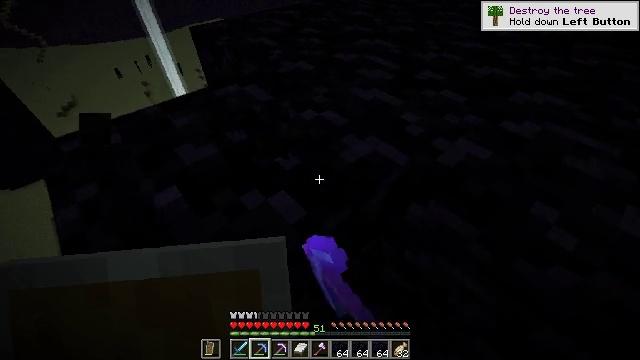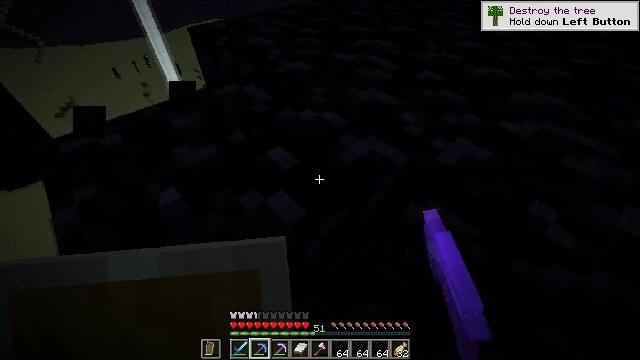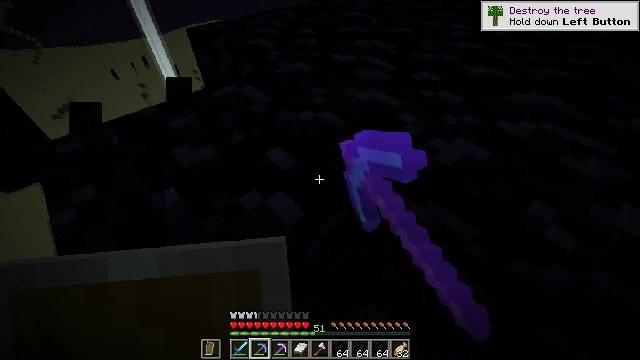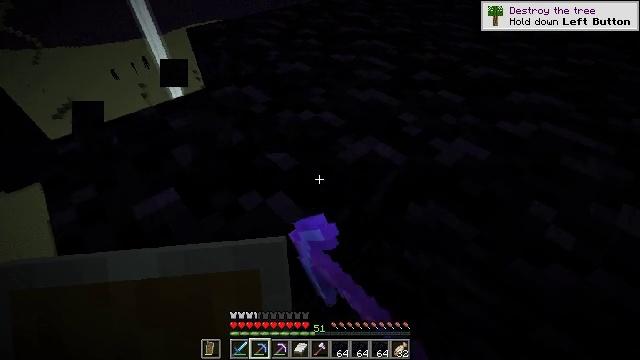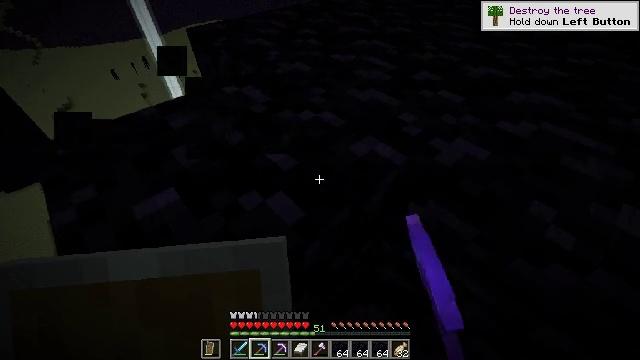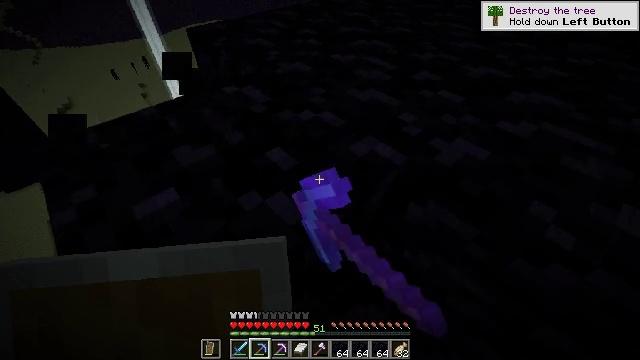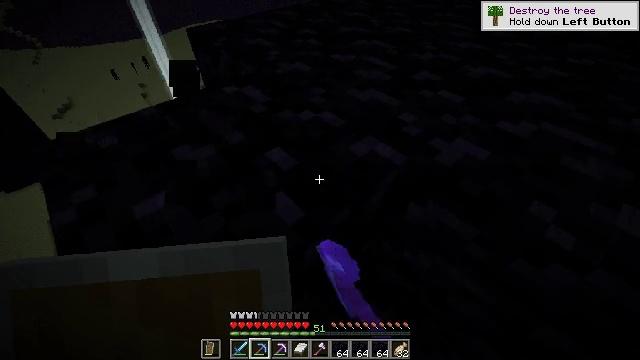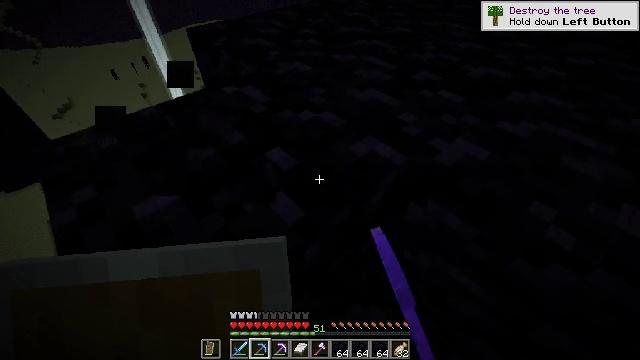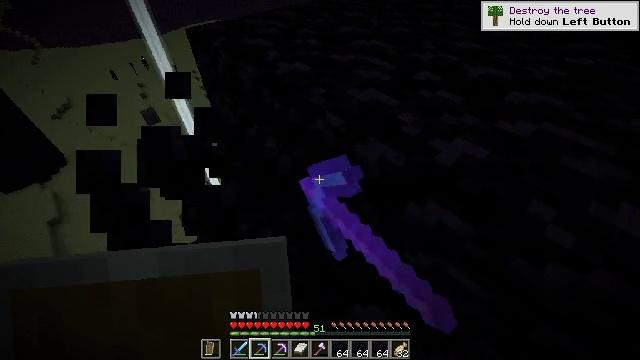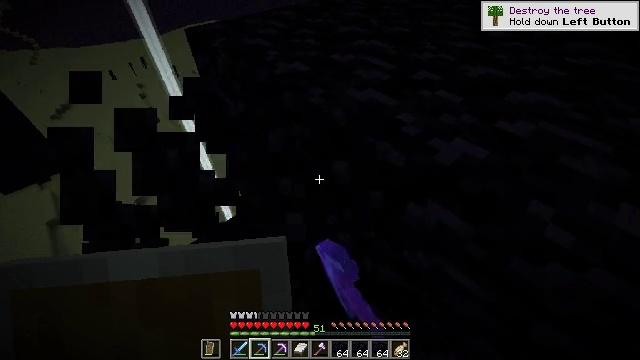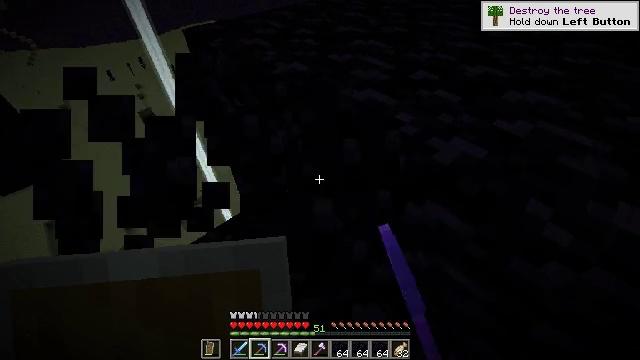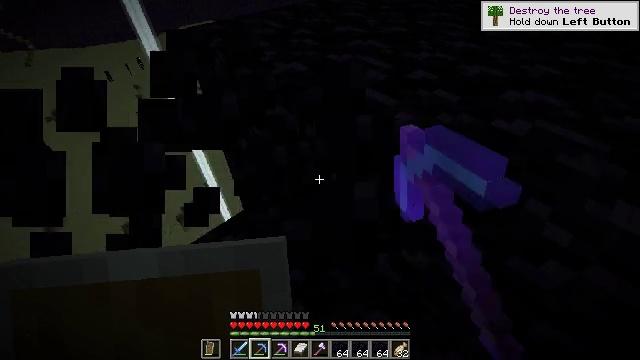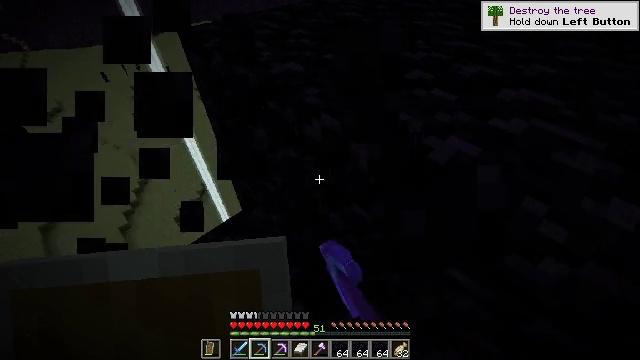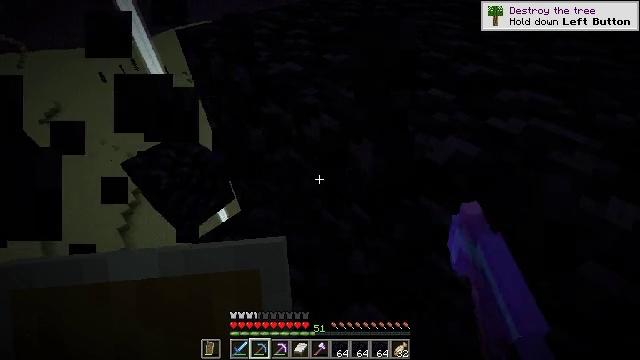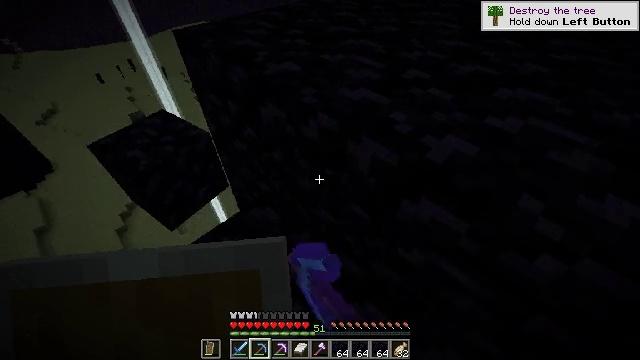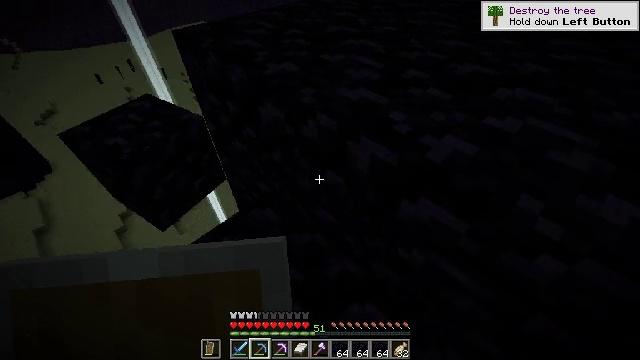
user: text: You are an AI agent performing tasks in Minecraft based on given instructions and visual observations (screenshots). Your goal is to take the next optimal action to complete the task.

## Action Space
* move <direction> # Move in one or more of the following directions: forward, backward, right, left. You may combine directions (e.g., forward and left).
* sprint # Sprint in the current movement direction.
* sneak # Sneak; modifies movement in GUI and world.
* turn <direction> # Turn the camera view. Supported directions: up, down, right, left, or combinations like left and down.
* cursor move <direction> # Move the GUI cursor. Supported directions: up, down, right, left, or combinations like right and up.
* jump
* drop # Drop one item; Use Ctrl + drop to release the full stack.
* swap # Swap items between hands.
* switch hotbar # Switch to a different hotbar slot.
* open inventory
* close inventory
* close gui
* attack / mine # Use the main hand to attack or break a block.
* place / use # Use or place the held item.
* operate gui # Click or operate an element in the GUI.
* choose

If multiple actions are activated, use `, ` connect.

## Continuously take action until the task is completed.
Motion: motion action
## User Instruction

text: Harvest obsidian for portal building.
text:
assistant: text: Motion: attack / mine
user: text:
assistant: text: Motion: attack / mine
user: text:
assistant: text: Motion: attack / mine
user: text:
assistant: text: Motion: attack / mine
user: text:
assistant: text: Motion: attack / mine
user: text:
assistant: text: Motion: attack / mine
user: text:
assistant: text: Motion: attack / mine
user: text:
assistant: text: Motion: attack / mine
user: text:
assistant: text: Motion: attack / mine
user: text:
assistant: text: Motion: attack / mine
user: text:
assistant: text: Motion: attack / mine
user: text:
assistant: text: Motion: attack / mine
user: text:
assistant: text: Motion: attack / mine
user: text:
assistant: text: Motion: attack / mine
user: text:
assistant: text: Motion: attack / mine
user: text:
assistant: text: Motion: attack / mine
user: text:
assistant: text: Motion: attack / mine
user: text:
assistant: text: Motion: move forward, attack / mine
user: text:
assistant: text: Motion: move forward, attack / mine
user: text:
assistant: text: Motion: move forward, turn right, attack / mine
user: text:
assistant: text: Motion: turn right, attack / mine
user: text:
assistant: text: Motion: turn right, attack / mine
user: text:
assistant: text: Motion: turn right, attack / mine
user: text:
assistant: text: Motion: turn right, attack / mine
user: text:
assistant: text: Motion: turn right, attack / mine
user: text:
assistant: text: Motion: turn right, attack / mine
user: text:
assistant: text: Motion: turn right, attack / mine
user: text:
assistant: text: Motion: turn right, attack / mine
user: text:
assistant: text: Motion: turn right, attack / mine
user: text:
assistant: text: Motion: turn right, attack / mine